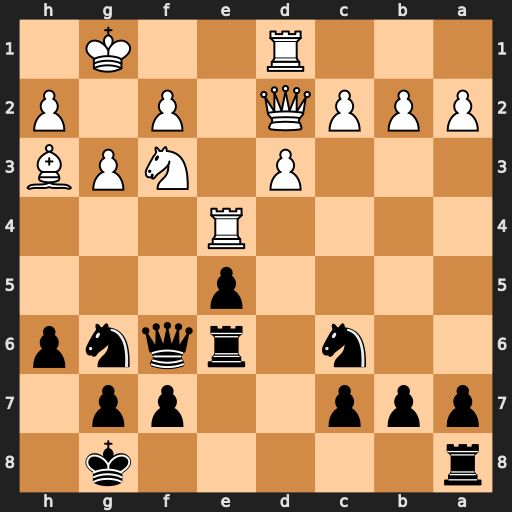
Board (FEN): r5k1/ppp2pp1/2n1rqnp/4p3/4R3/3P1NPB/PPPQ1P1P/3R2K1
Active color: b
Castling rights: -
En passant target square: -
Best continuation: Qxf3 Bxe6 fxe6